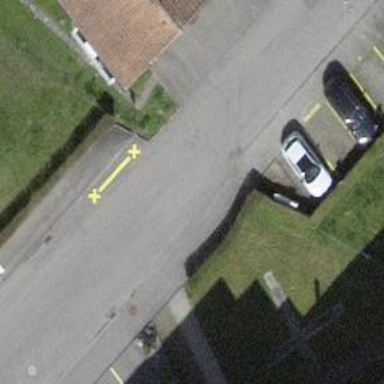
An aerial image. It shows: Kerb barrier.